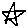
Label: star